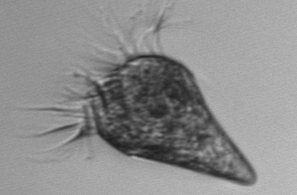
Label: Strombidium_wulffi